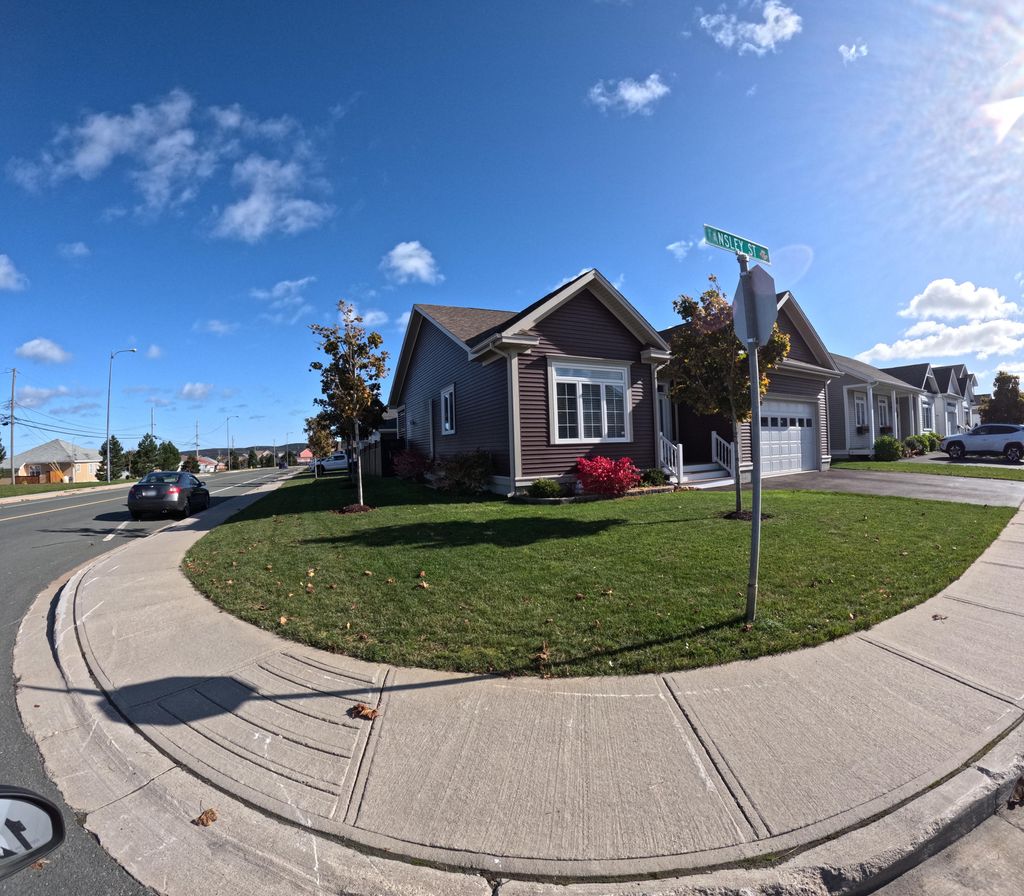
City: st_johns